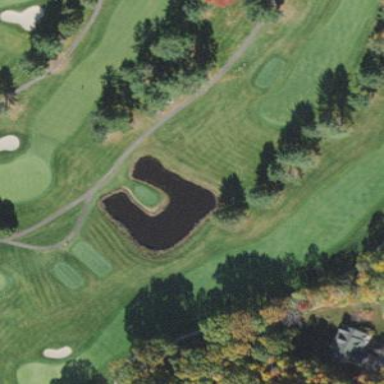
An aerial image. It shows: Water hazard on golf course. The hazard is natural water feature.